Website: crate-barrel
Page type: billing-address
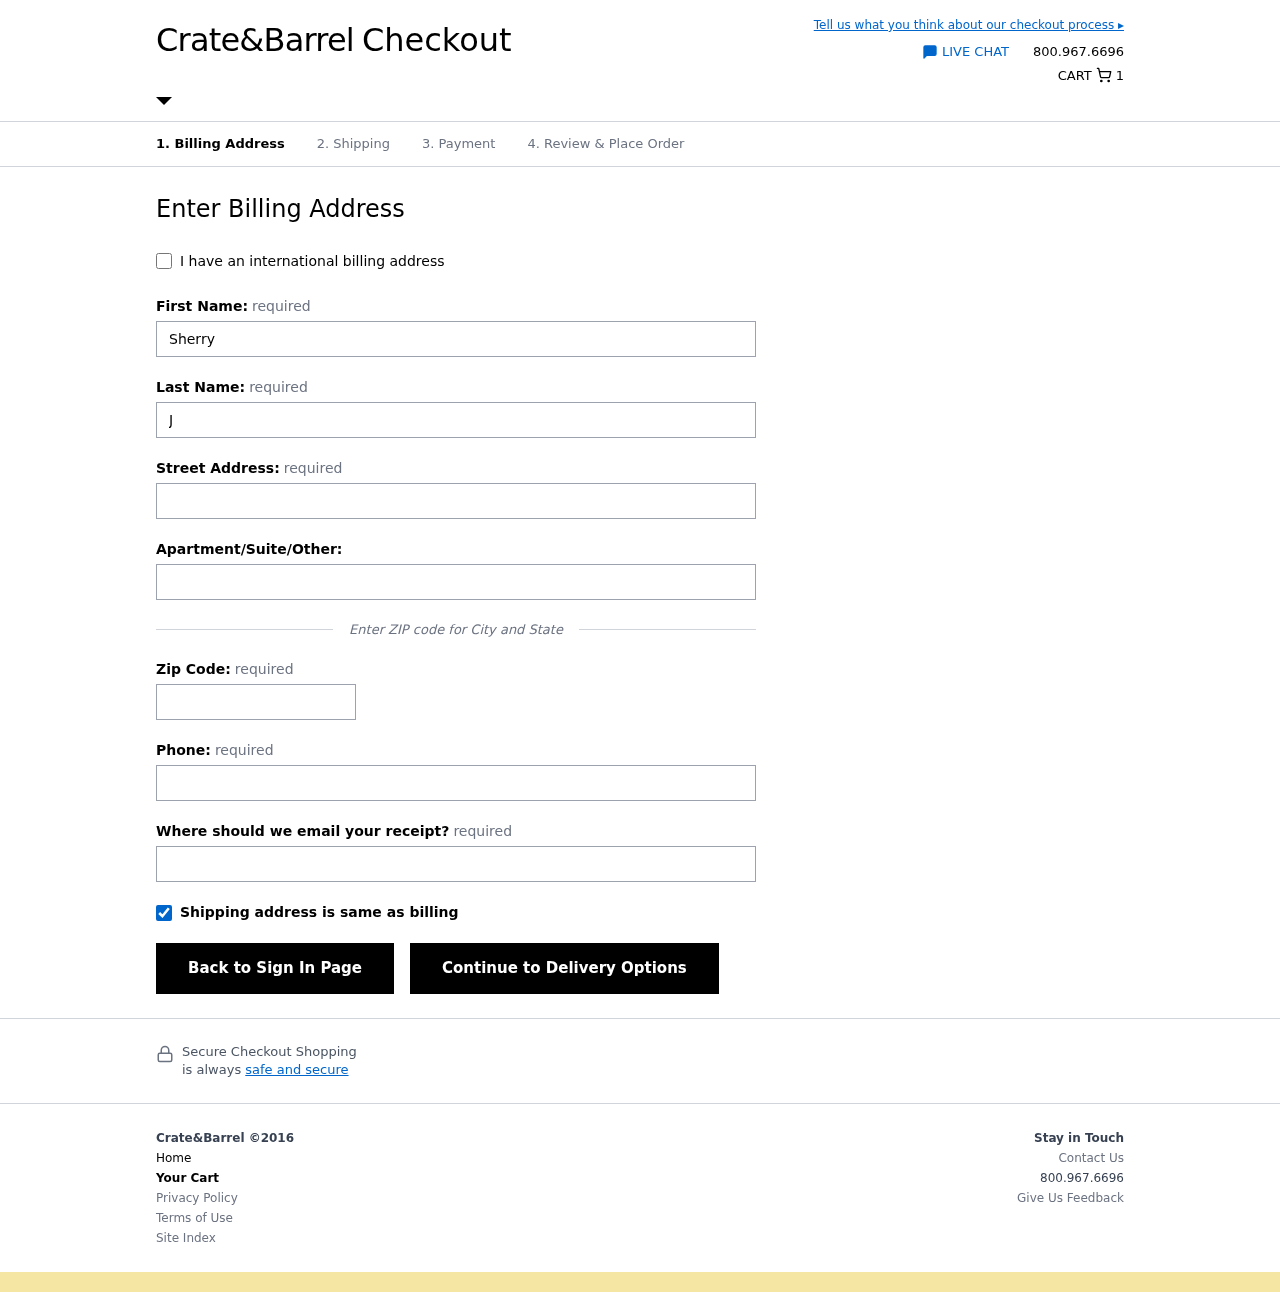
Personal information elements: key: PII_EMAIL
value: sherry_jackson@hotmail.com
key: PII_FIRSTNAME
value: Sherry
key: PII_LASTNAME
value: Jackson
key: PII_PHONE
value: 2078546337
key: PII_POSTCODE
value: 76713
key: PII_STREET
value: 6835 Reyes Fields
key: PII_STREET2
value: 44376 Christina Terrace
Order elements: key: ORDER_NUM_ITEMS
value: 1